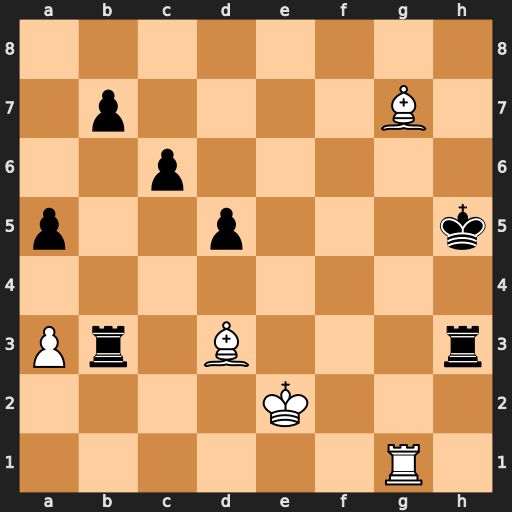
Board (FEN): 8/1p4B1/2p5/p2p3k/8/Pr1B3r/4K3/6R1
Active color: w
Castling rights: -
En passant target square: -
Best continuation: Bg6+ Kh4 Bf6#